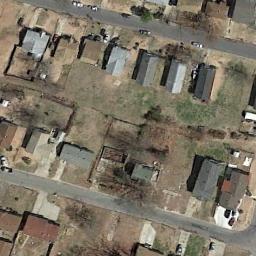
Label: medium_residential